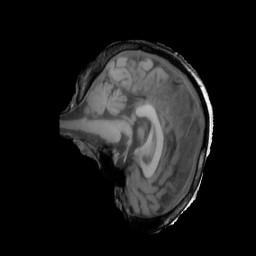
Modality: T1w
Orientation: sagittal
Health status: ill
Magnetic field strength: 3 T